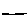
Label: line